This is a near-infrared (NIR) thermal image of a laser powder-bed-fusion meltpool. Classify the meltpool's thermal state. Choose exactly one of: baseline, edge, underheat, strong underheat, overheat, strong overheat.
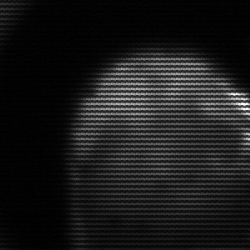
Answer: edge